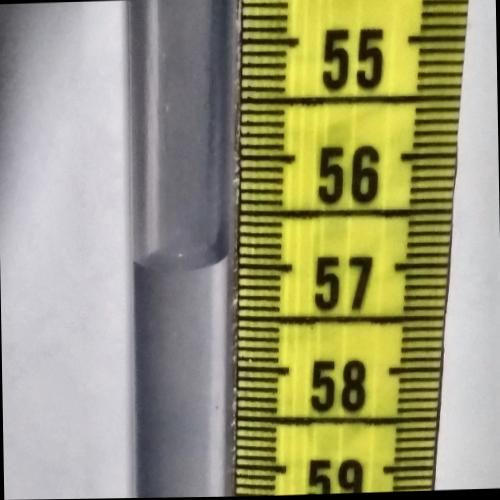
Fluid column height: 56.9 cm